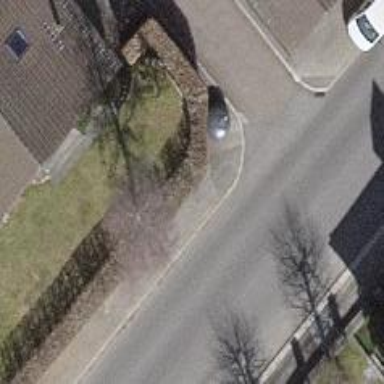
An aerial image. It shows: Hedge barrier.